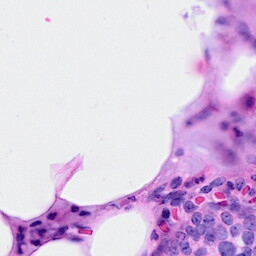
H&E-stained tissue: Breast